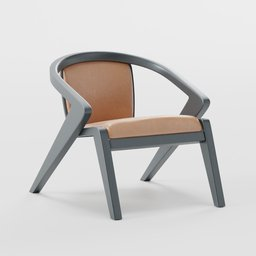
Label: furniture